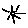
Label: sun